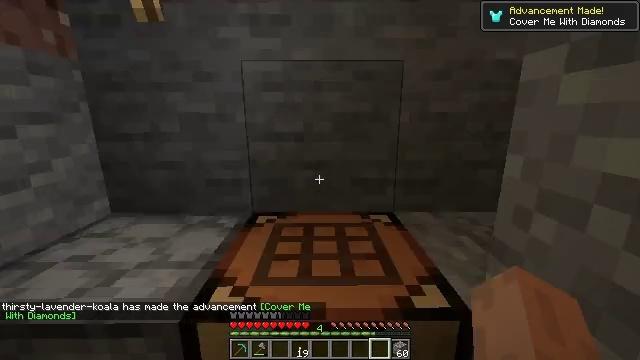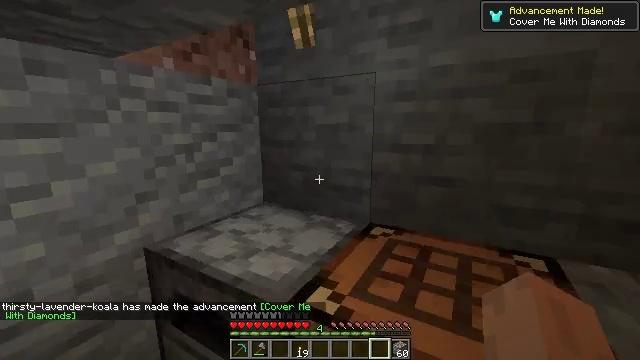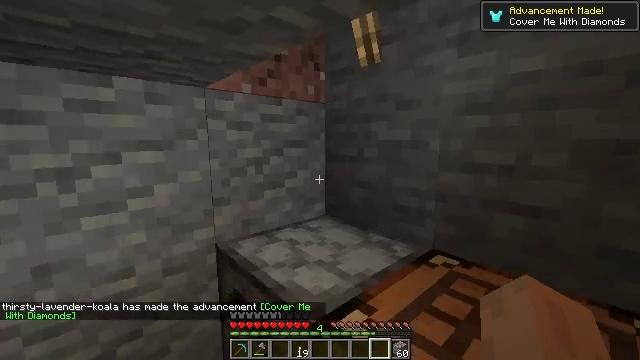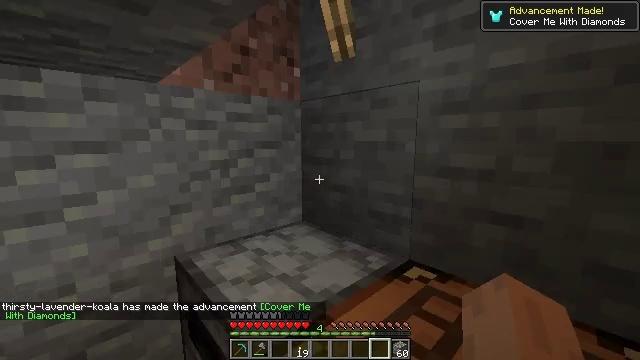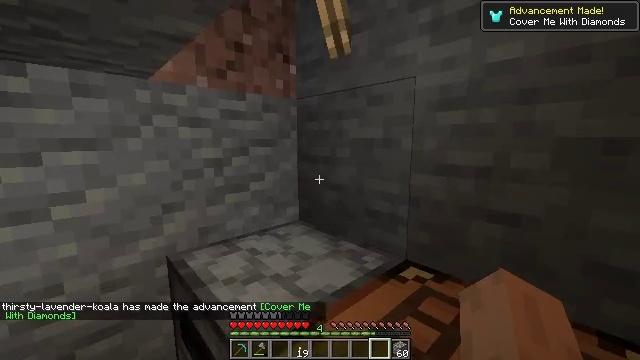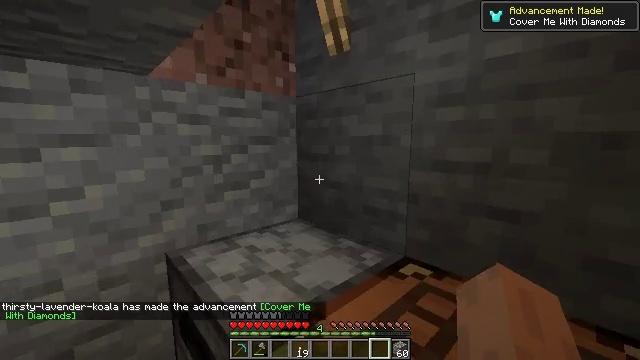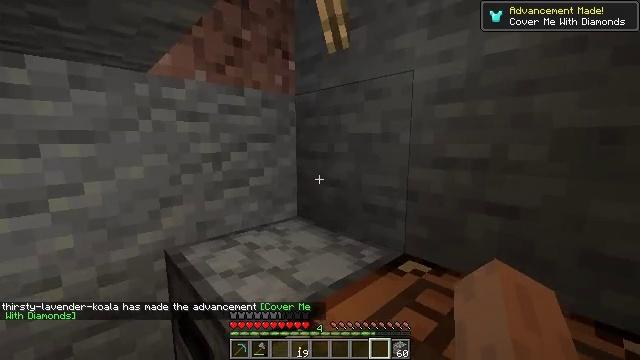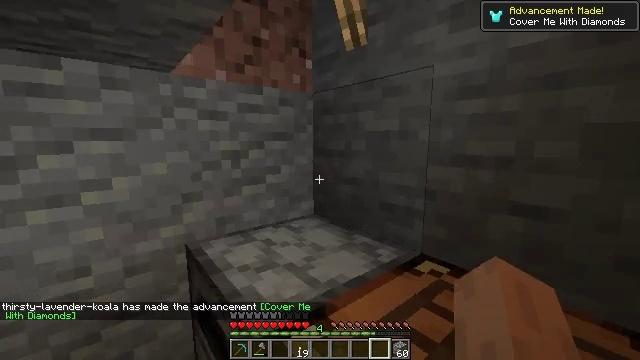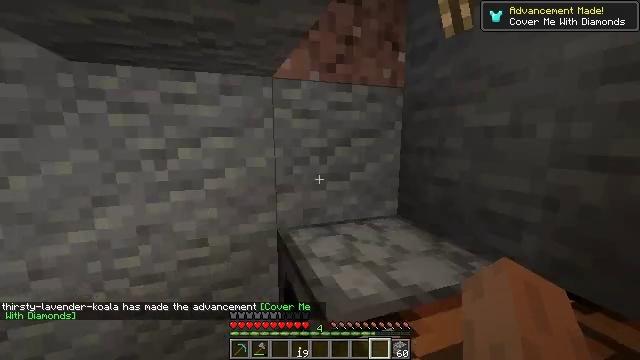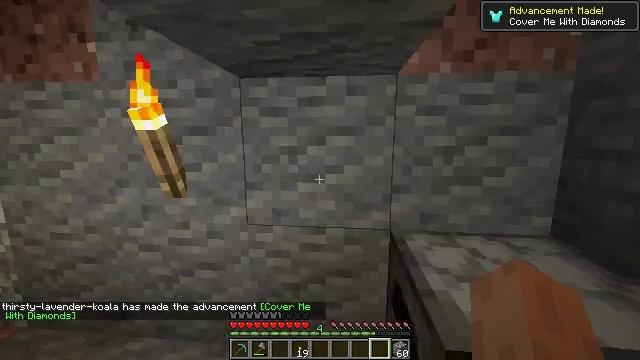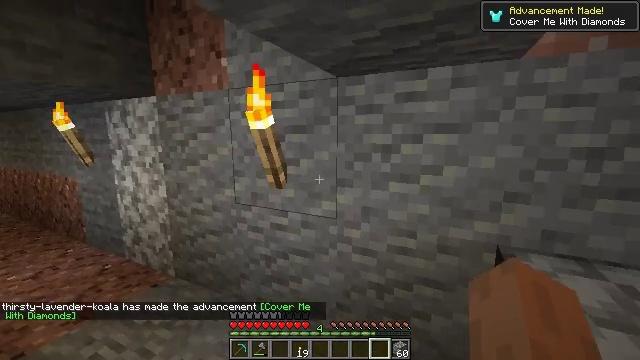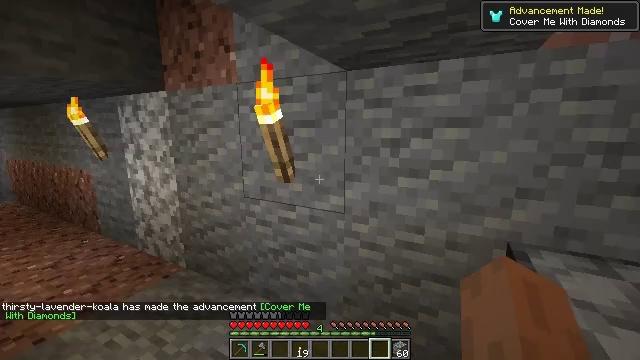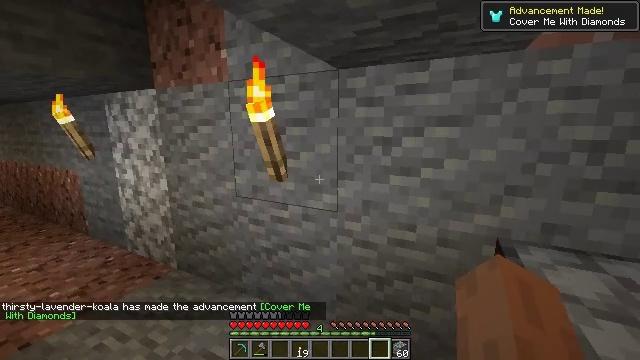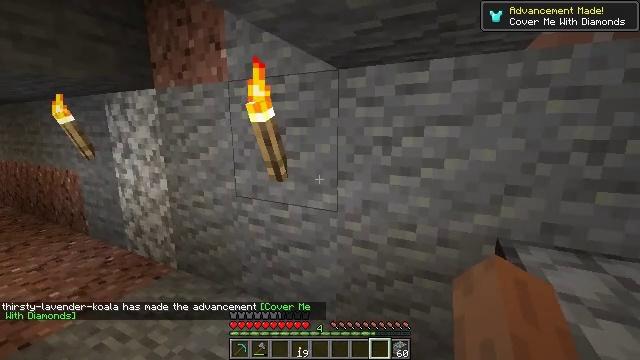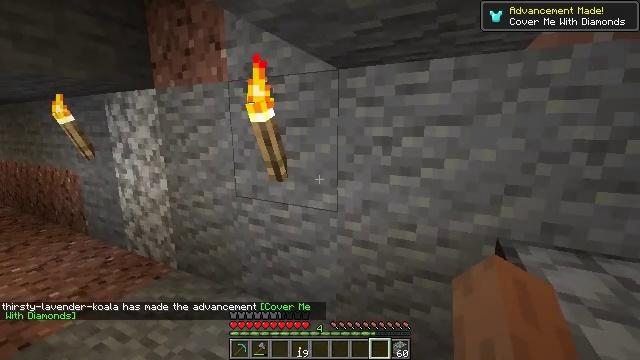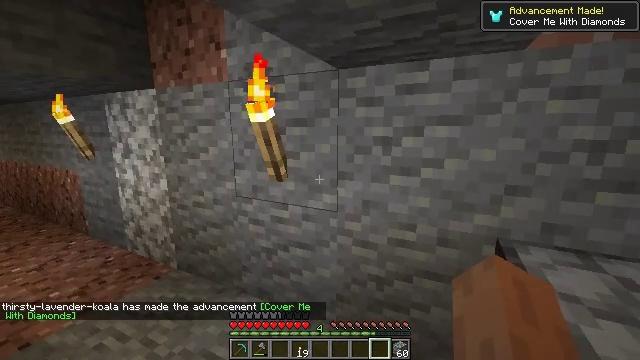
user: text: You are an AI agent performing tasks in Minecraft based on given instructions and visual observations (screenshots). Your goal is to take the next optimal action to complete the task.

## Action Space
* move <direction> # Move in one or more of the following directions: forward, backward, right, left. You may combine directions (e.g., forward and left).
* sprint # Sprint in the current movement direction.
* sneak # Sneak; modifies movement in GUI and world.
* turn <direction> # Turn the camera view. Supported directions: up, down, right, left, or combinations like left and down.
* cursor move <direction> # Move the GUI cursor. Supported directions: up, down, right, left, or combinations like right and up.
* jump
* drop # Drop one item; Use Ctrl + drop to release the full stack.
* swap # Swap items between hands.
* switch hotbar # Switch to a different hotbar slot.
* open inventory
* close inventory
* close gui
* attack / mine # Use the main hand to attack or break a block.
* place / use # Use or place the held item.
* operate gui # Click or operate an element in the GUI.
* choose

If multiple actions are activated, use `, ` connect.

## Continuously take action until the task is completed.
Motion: motion action
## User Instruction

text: Remove the furnace from its place.
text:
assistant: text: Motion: move right, turn left and up
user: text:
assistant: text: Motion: move right, turn left and up
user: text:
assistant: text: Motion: move right
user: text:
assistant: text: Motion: no_op
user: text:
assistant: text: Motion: no_op
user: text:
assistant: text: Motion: no_op
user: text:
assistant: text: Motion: turn left
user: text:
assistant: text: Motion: turn left
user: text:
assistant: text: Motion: turn left
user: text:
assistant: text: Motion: turn left
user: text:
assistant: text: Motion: turn left and down
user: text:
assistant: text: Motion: turn right
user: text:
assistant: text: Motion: no_op
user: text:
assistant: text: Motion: no_op
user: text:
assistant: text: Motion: no_op
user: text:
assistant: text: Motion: turn left
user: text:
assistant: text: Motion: turn left
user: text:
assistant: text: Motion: turn left
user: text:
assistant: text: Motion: turn left
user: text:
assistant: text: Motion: no_op
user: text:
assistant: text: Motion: turn left, switch to hotbar 1
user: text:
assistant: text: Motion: turn left, switch to hotbar 1
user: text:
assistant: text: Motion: switch to hotbar 1
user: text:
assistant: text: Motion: turn left, switch to hotbar 1
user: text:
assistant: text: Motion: turn left
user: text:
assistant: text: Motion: no_op
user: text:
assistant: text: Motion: no_op
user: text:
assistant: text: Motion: turn left
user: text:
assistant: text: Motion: turn left
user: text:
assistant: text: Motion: turn left and down